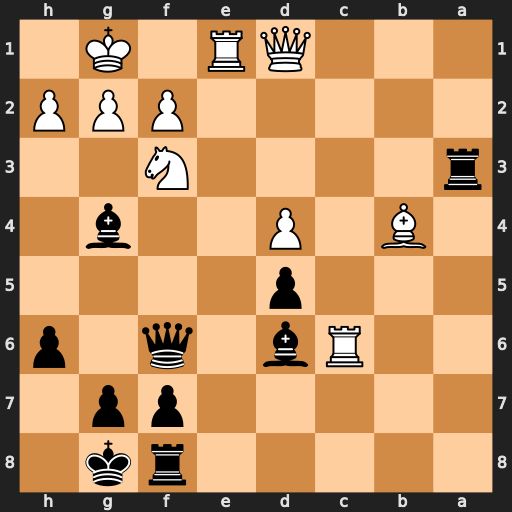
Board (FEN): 5rk1/5pp1/2Rb1q1p/3p4/1B1P2b1/r4N2/5PPP/3QR1K1
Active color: b
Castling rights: -
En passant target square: -
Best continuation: Bxf3 gxf3 Qg5+ Kh1 Bxb4